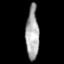
Tissue: lung
Cell type: T cells
Senescence score: 0.2271
Nuclear area (px): 684
Mean DAPI intensity: 165.974